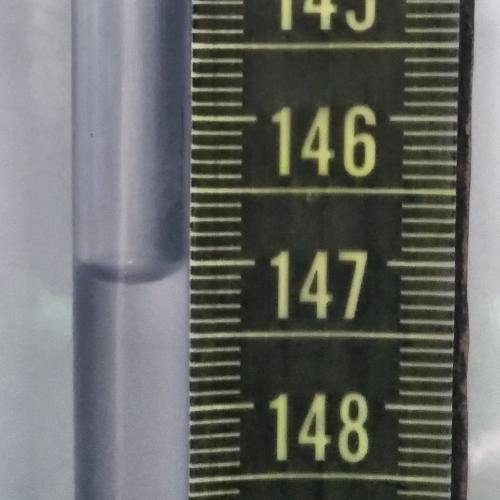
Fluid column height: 147.1 cm